Interaction volume radius: 10 \u00c5
Interaction volume height: 10 \u00c5
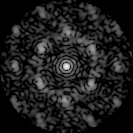
Disorder parameter: 0.5887